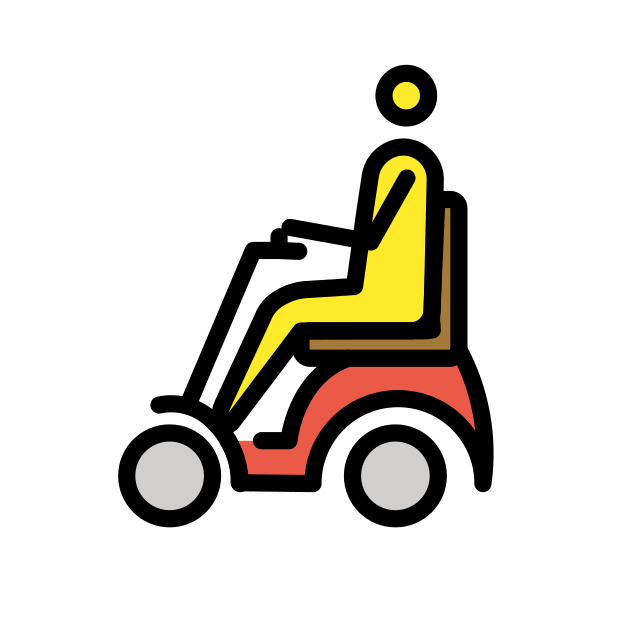
man in motorized wheelchair